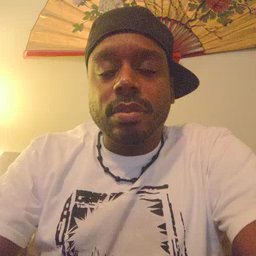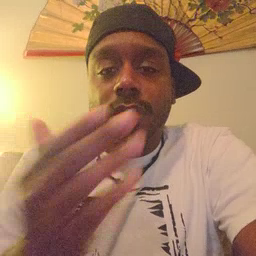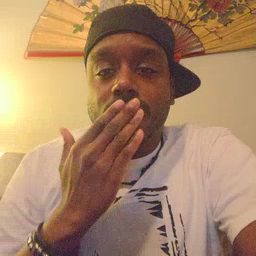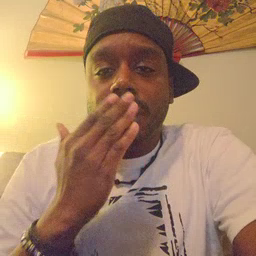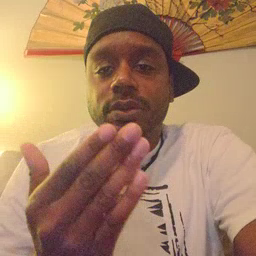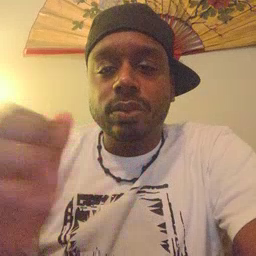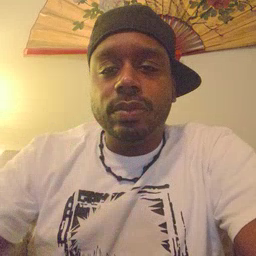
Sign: thankyou